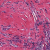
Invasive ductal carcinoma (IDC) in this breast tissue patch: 1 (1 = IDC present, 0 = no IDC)